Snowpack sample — Snodgrass Mountain, Crested Butte, Colorado (2/4/25, 12:06 PM MST)
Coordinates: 38.923, -106.968
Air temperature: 35 °F
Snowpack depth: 80 cm
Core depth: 60 cm
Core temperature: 32 °F
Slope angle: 14°, slope face: 78°
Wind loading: low
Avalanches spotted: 0
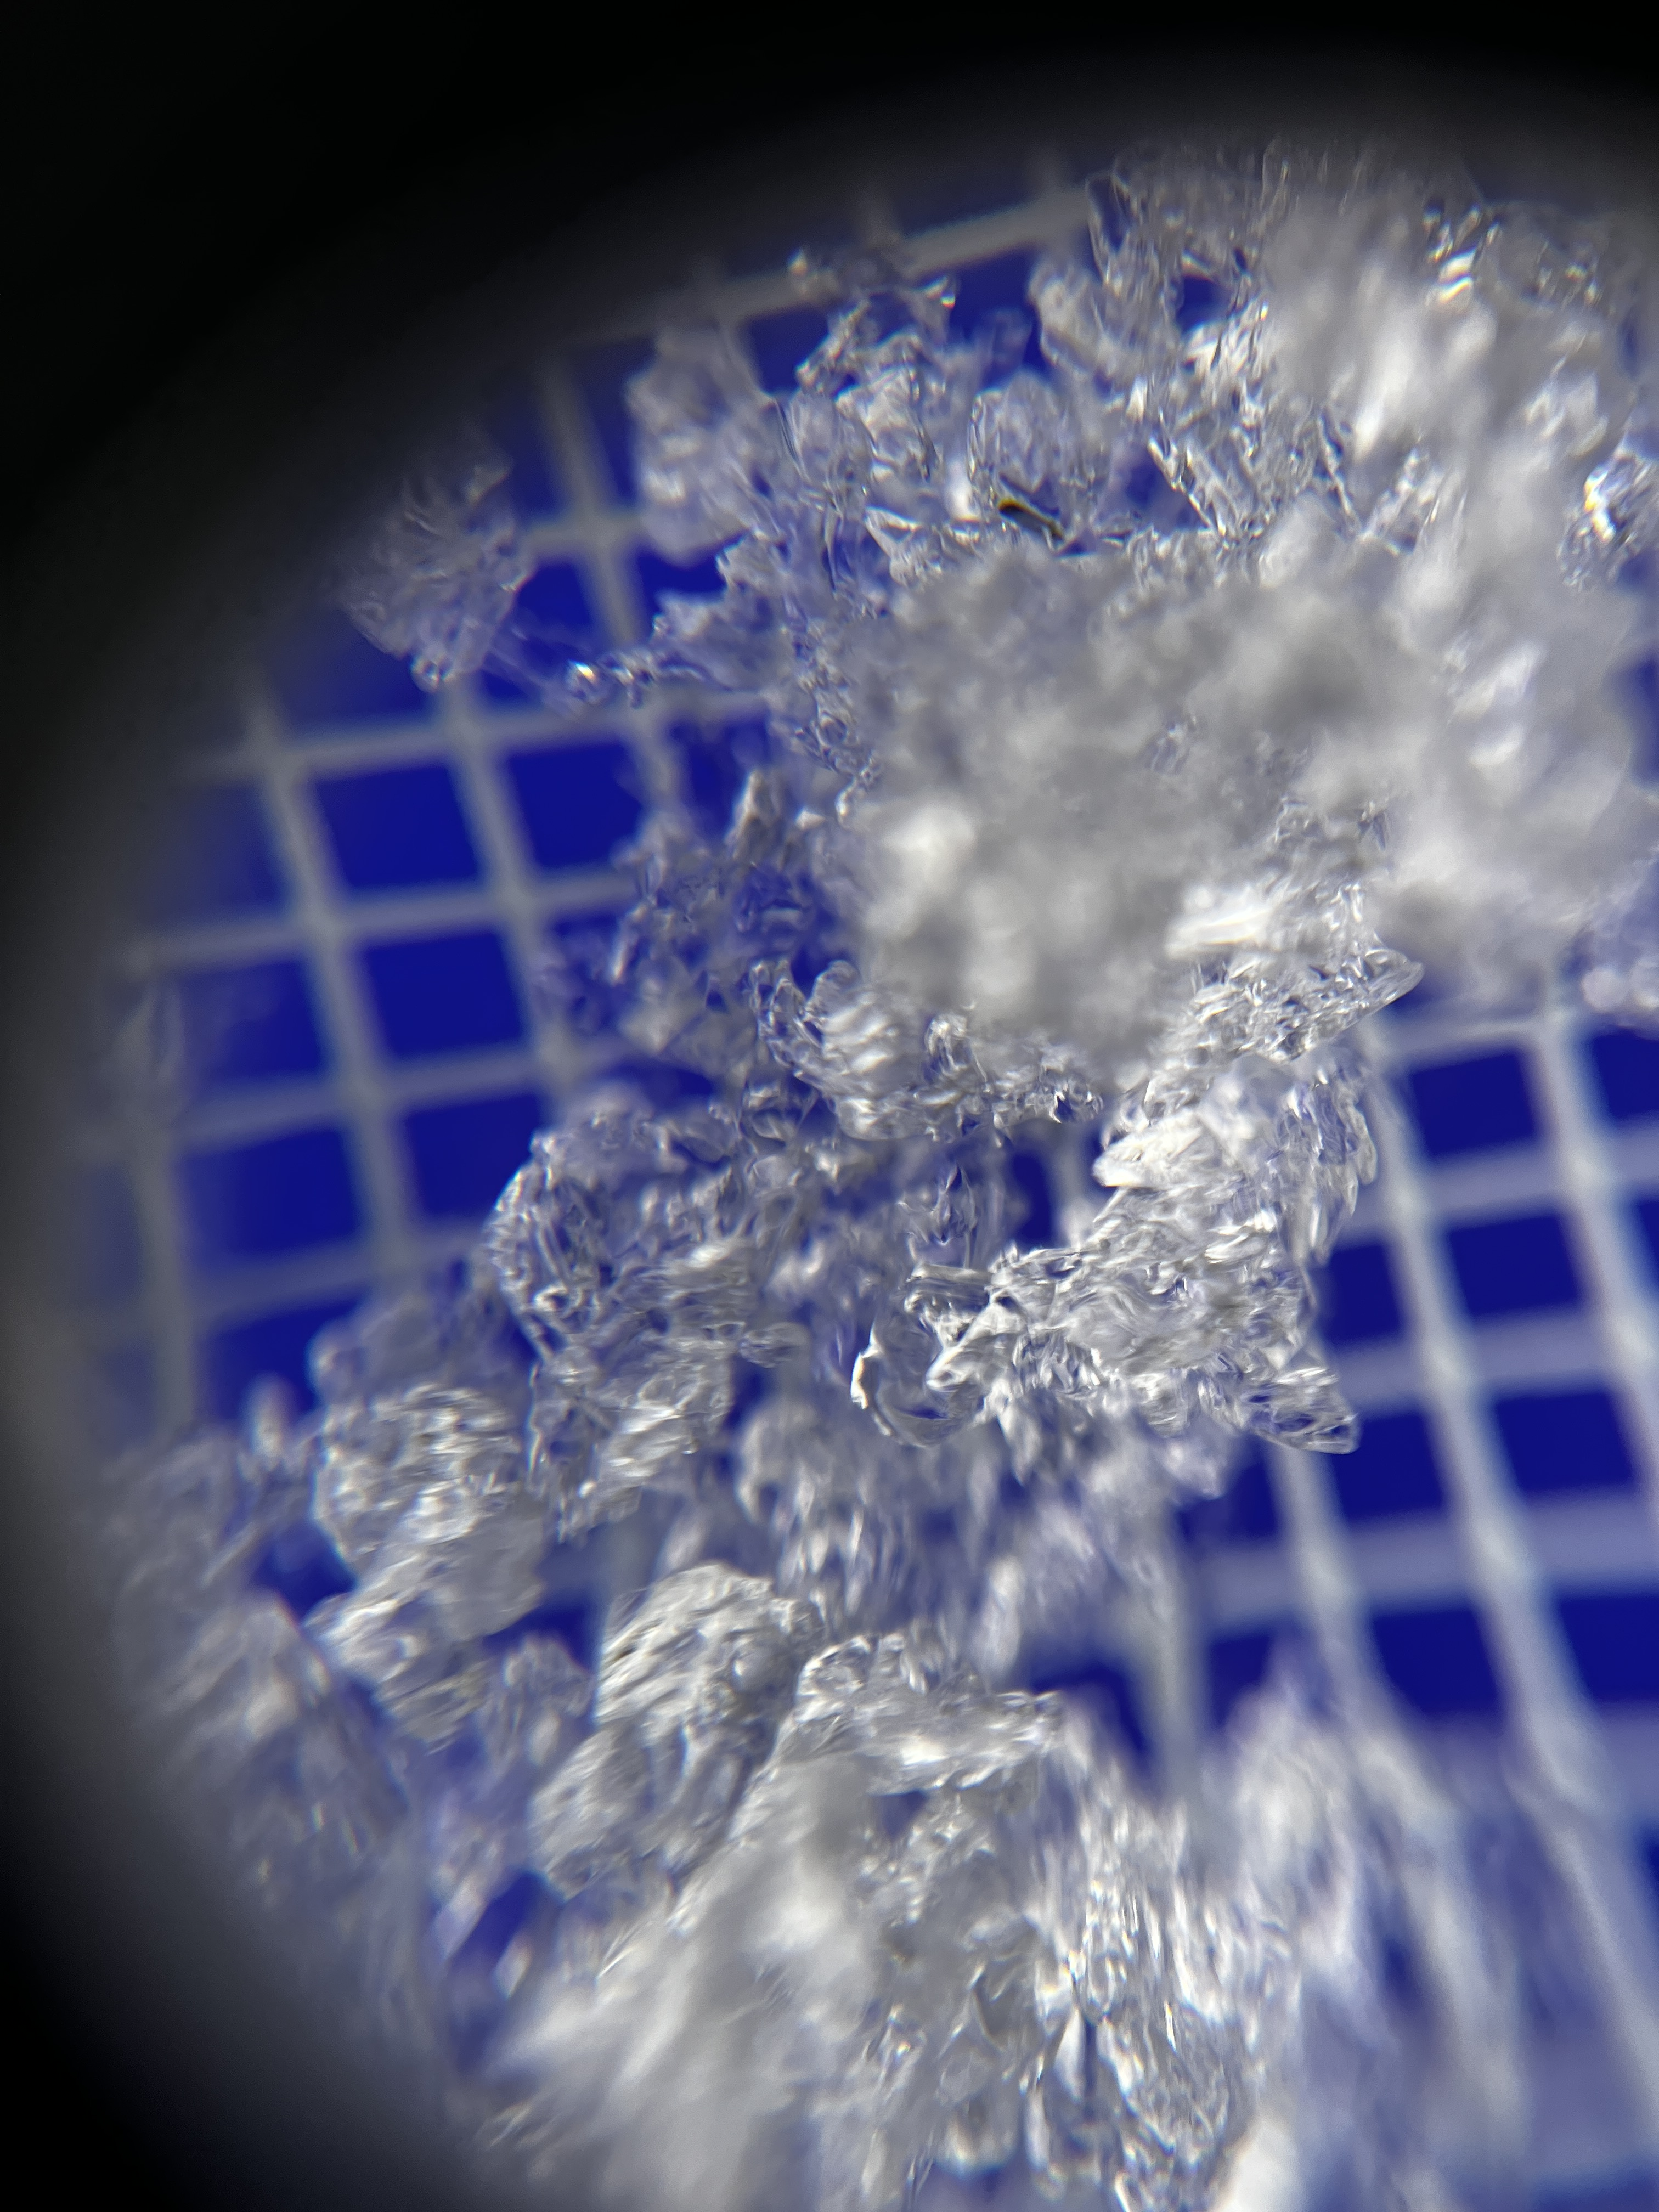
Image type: magnified_profile
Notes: No avalanches nearby, unusually warm weather for the last month reported by residents, Collected 25 yards from treeline